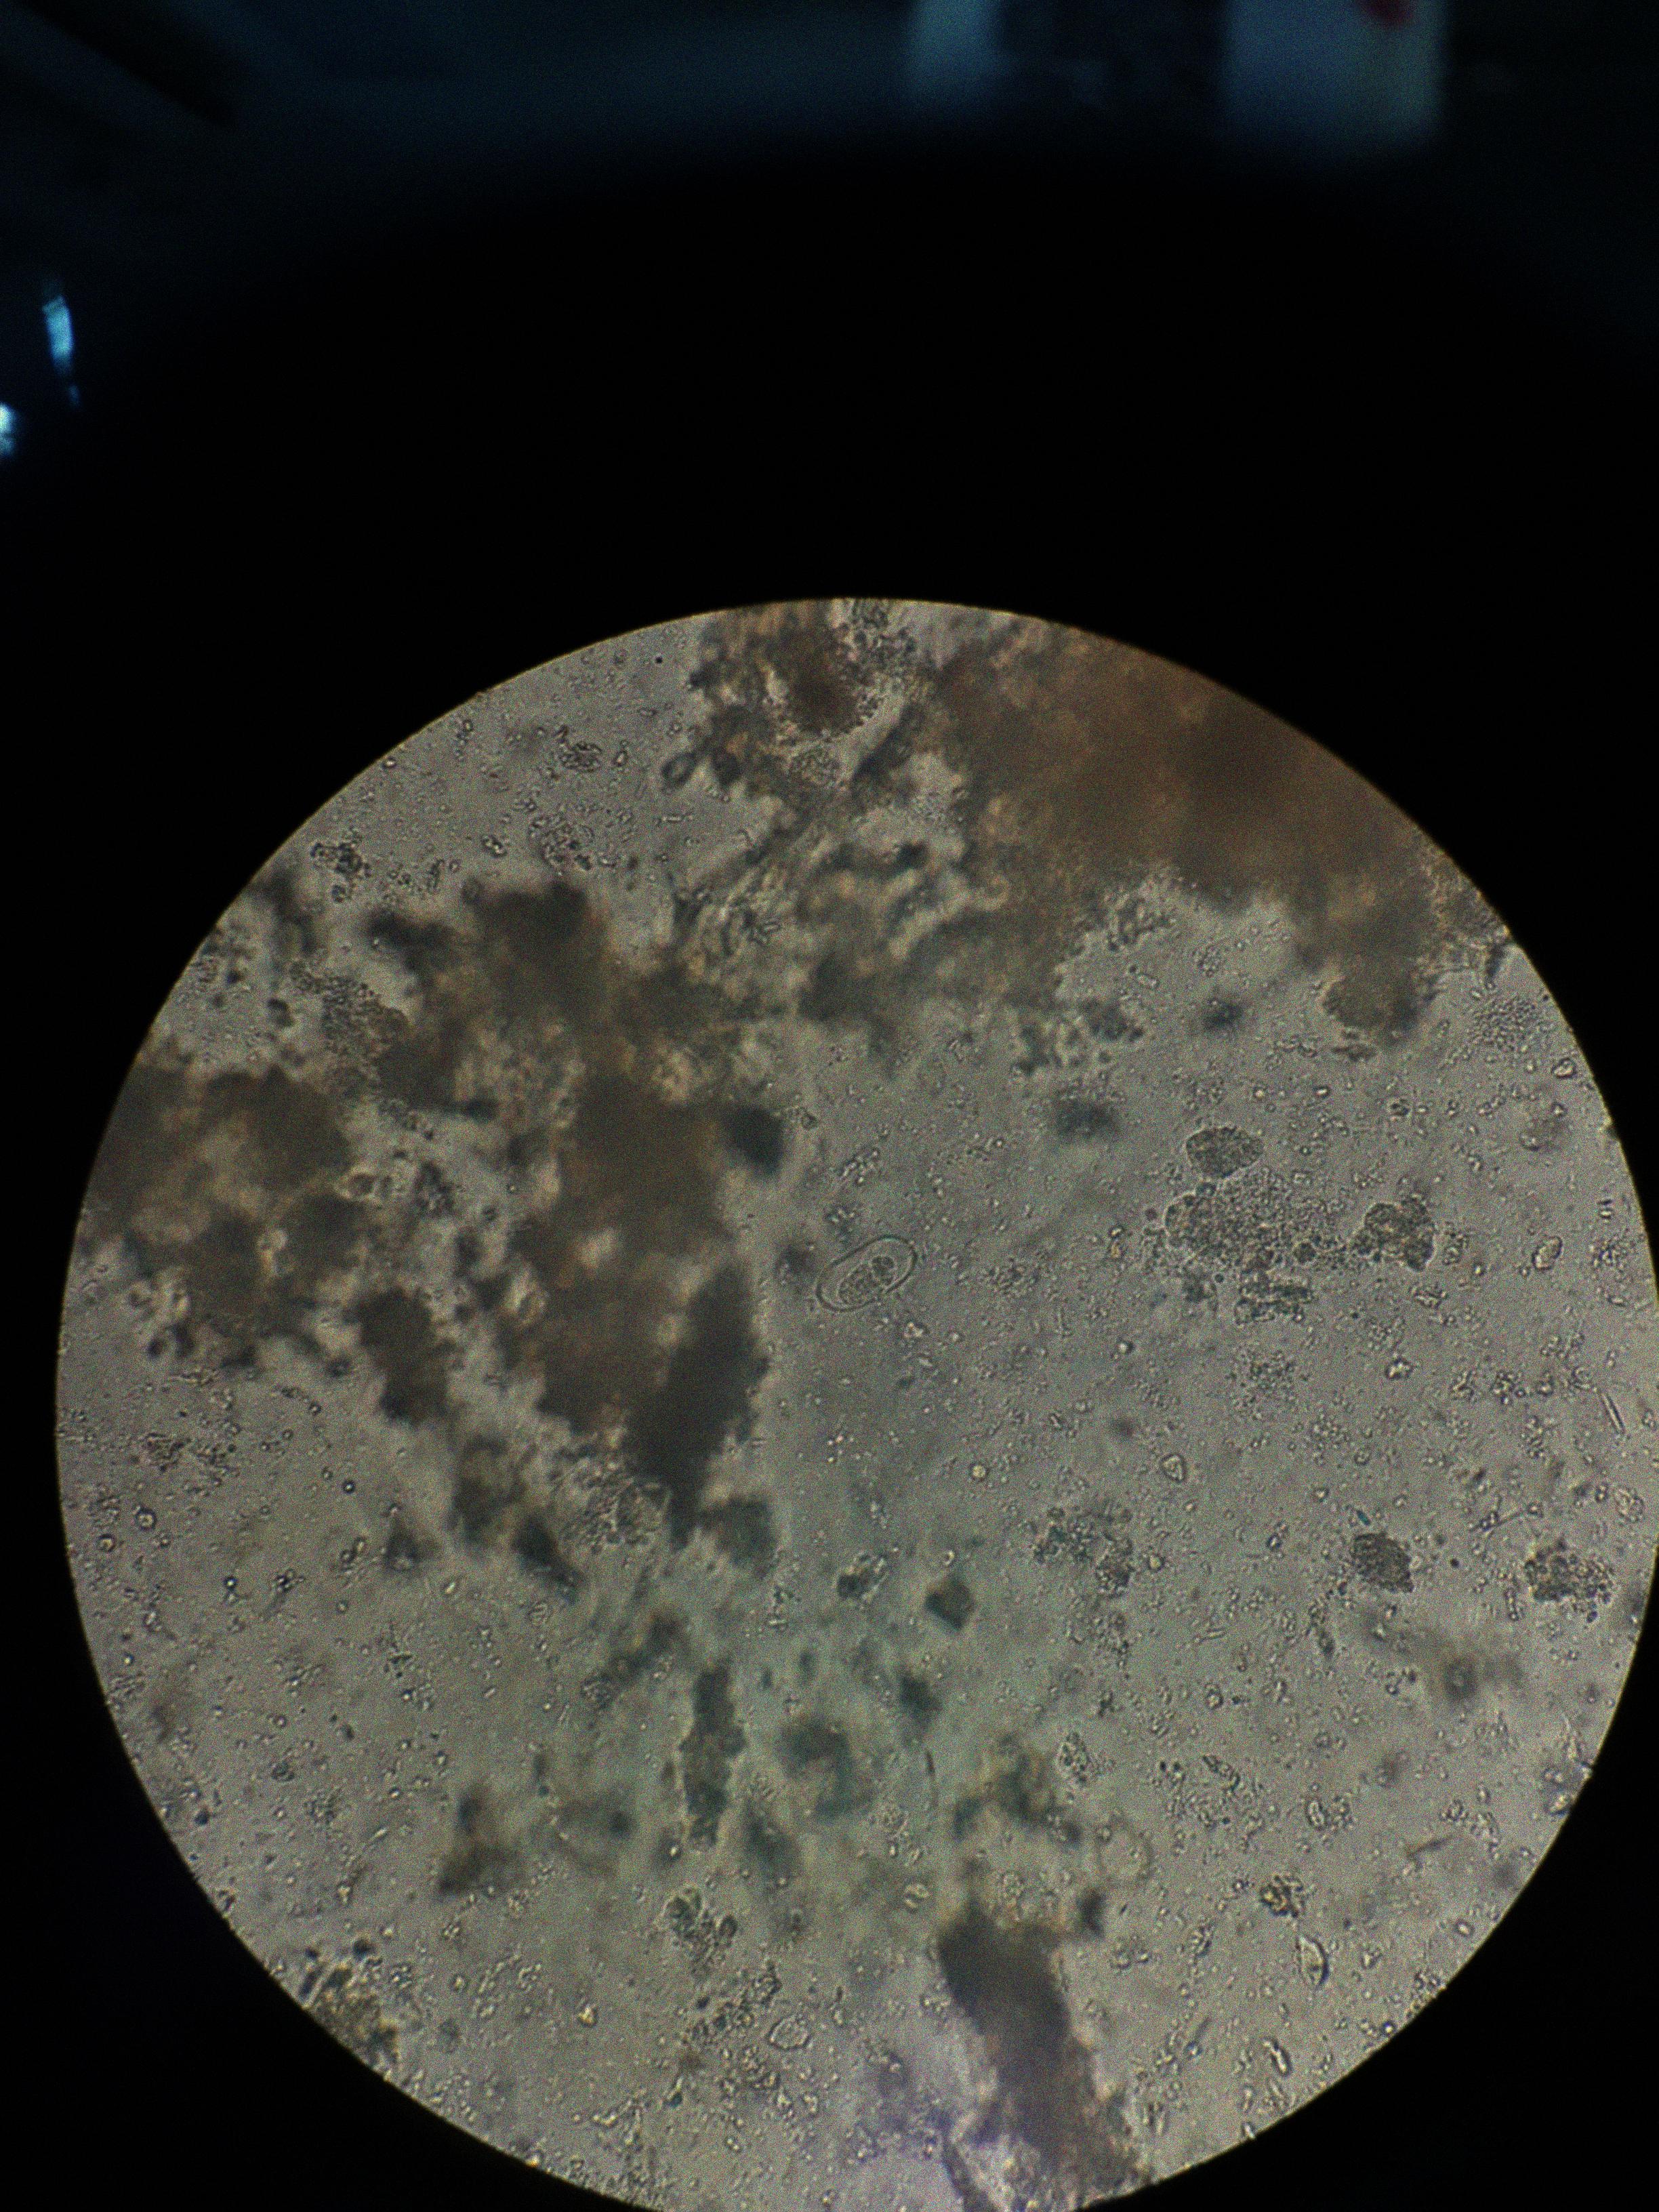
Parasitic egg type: Capillaria philippinensis